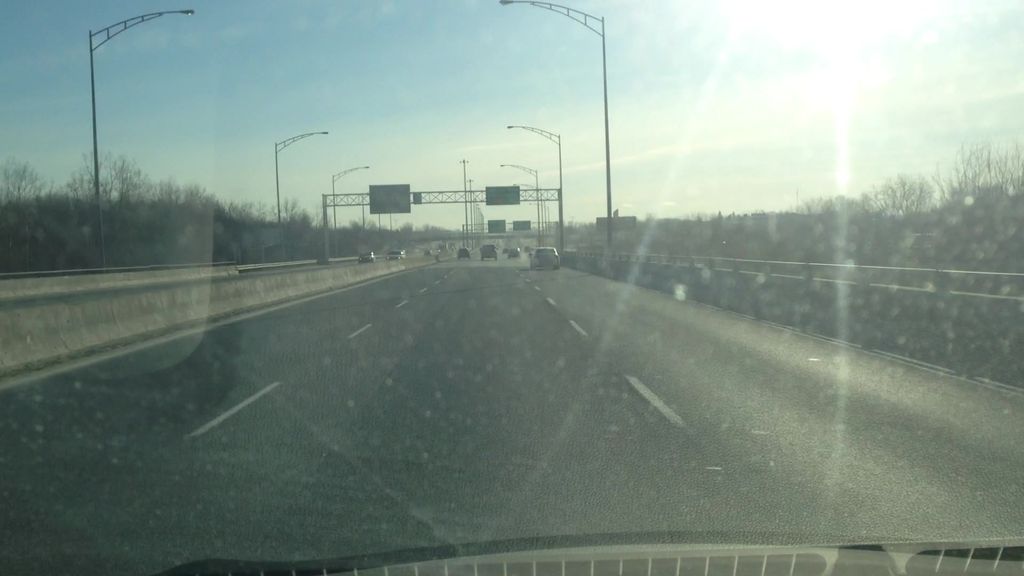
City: montreal